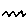
Label: zigzag